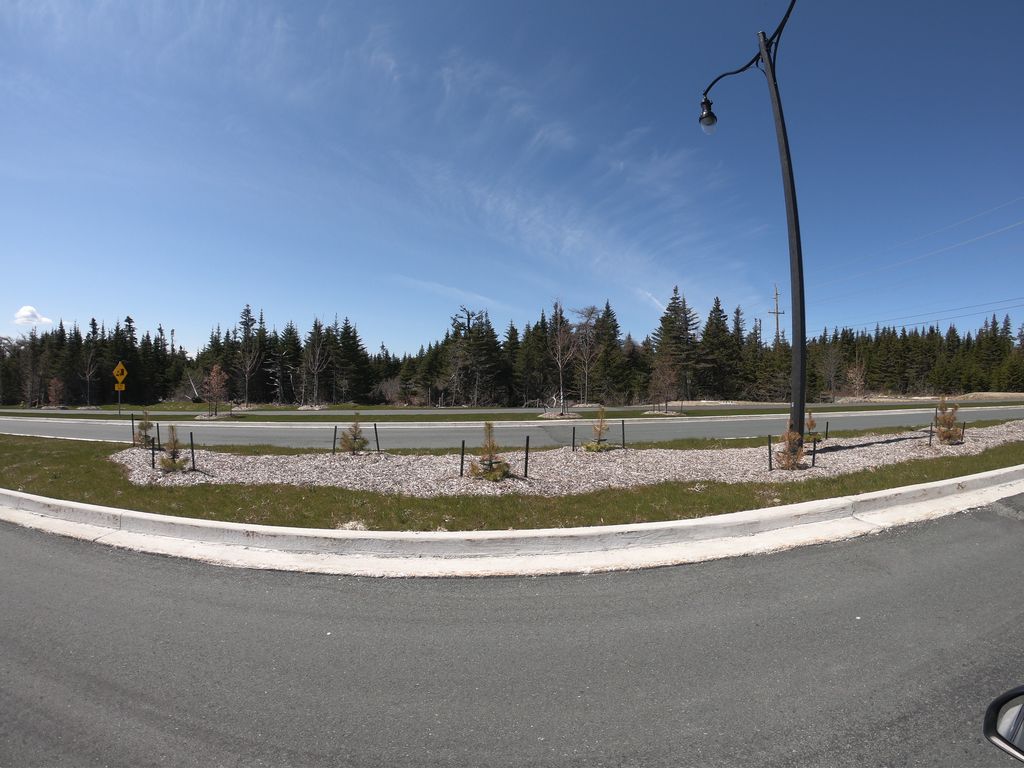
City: st_johns